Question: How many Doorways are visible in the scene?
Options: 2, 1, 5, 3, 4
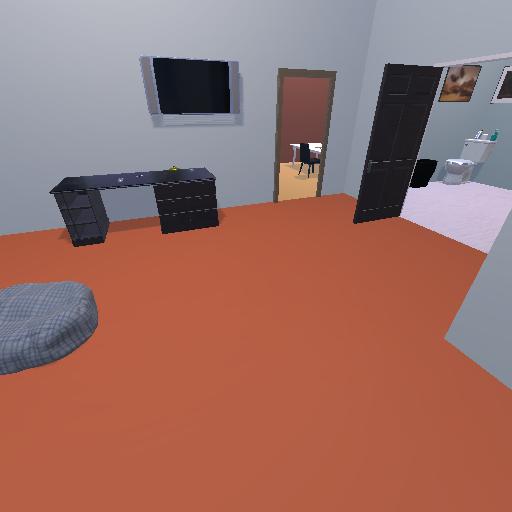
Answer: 2